Interaction volume radius: 5 \u00c5
Interaction volume height: 10 \u00c5
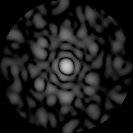
Disorder parameter: 0.6997